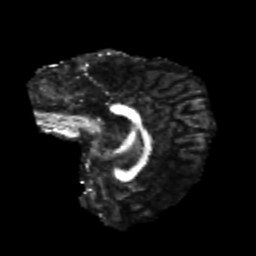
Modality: FA
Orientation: sagittal
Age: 20
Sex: female
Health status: healthy
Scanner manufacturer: philips
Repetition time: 7.388 s
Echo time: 0.08599 s